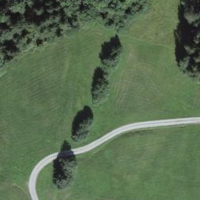
EUNIS habitat code: 23
Species observed at this site:
Orchis mascula